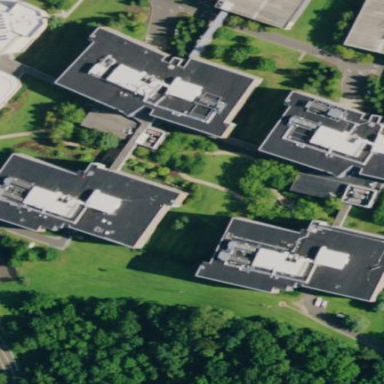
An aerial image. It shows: View of roof of building.